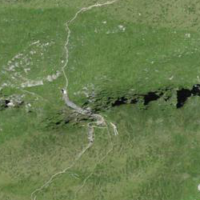
EUNIS habitat code: 26
Species observed at this site:
Parnassius apollo